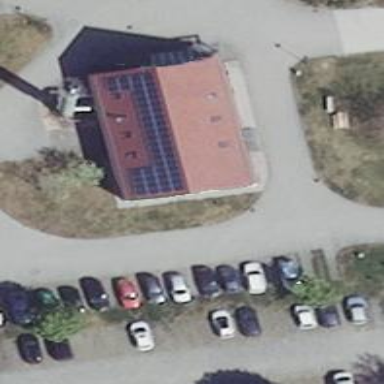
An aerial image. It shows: Solar photovoltaic panel generating electricity through small installation.